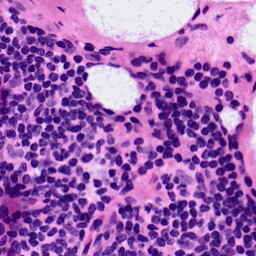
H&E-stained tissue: LymphNode